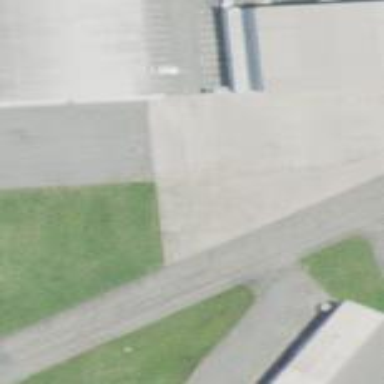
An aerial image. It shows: Apron at the airport.